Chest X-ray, PA view. Patient: 48 years old, sex M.
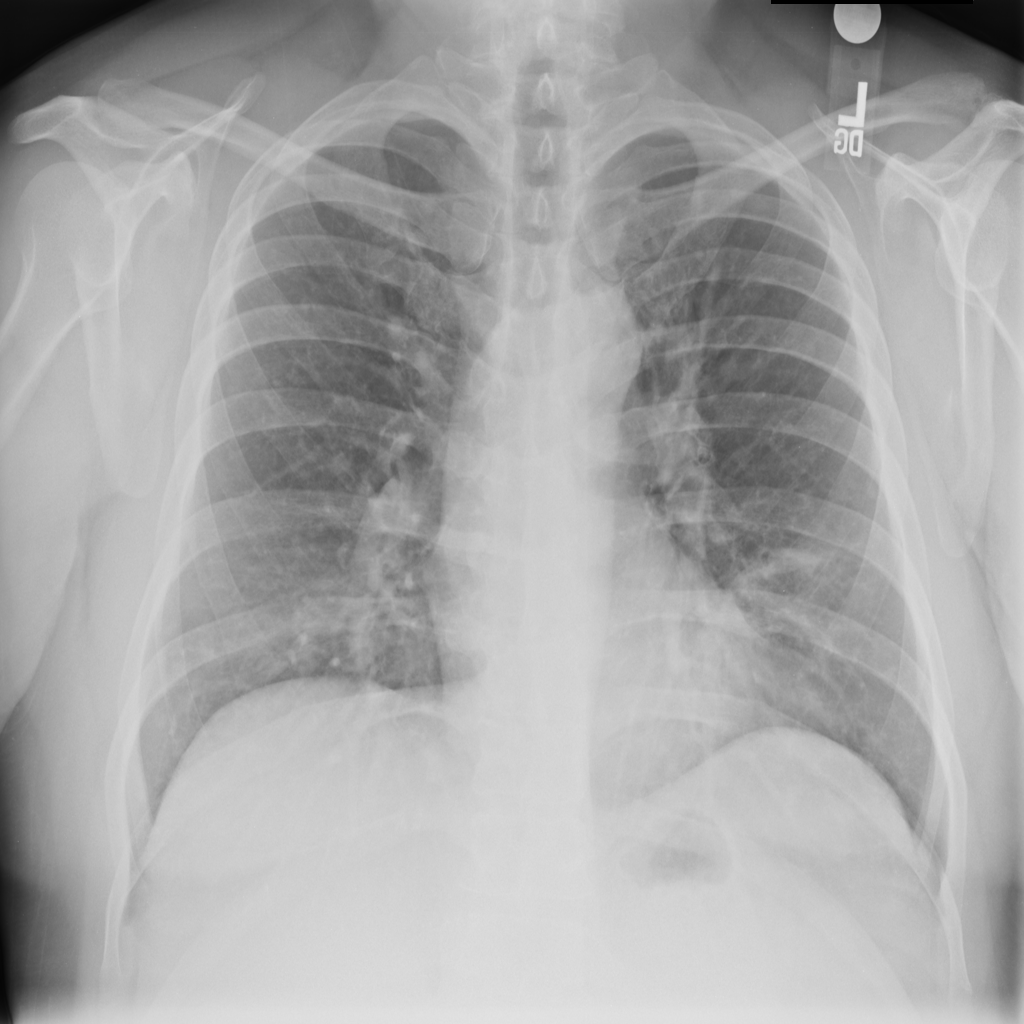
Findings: No Finding